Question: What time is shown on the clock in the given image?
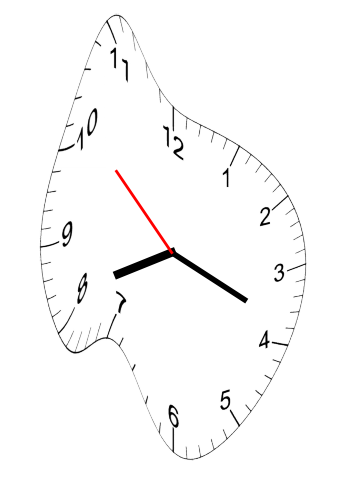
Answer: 08:18:52